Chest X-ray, AP view. Patient: 71 years old, sex F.
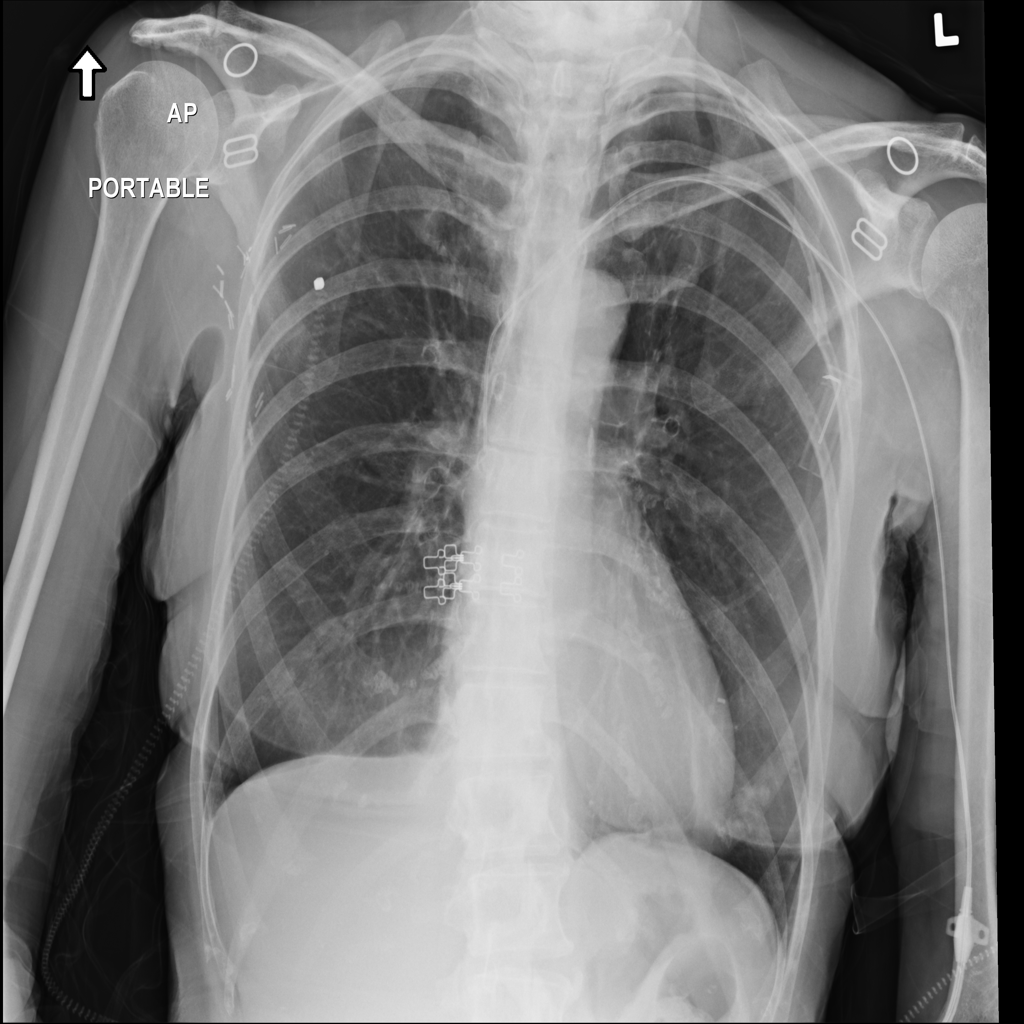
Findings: No Finding